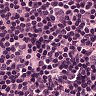
Metastatic tissue present: no